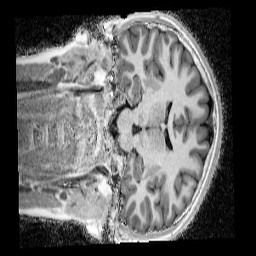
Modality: UNIT1_denoised
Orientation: coronal
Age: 13
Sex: male
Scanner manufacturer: siemens
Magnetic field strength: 3 T
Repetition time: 4 s
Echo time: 0.00299 s